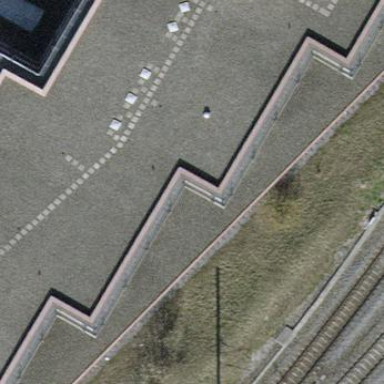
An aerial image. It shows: View of roof of building.